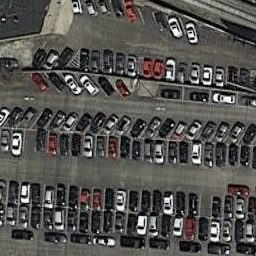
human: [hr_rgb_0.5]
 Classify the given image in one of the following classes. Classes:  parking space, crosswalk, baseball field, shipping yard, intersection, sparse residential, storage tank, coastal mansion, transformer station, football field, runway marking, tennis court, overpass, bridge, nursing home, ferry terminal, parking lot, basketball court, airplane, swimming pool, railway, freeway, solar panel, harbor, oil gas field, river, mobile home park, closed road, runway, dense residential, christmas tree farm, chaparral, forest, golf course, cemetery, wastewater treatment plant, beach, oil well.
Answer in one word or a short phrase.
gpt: parking lot